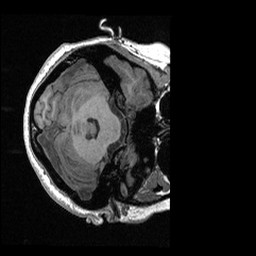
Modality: T1w
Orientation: axial
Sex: female
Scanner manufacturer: ge
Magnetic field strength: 3 T
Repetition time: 0.0064 s
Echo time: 0.00281 s